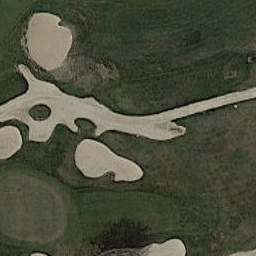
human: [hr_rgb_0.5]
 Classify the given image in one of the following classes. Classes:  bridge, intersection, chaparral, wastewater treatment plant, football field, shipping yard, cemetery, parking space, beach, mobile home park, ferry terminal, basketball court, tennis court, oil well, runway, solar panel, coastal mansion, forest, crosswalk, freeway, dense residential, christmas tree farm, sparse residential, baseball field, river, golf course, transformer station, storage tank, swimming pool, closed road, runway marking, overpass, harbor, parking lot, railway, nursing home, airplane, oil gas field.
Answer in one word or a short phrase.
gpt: golf course